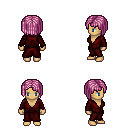
a pixel art fantasy rpg character, female body template, human, tanned skin, red robe, red pants, pink pageboy hairstyle, four views (front, back, left, right), 2x2 character sprite sheet, small pixel art, hard edges, no anti-aliasing